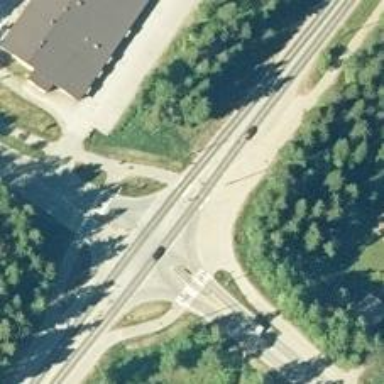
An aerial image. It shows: Cycleway with asphalt surface. There is zebra crossing with island in the middle.